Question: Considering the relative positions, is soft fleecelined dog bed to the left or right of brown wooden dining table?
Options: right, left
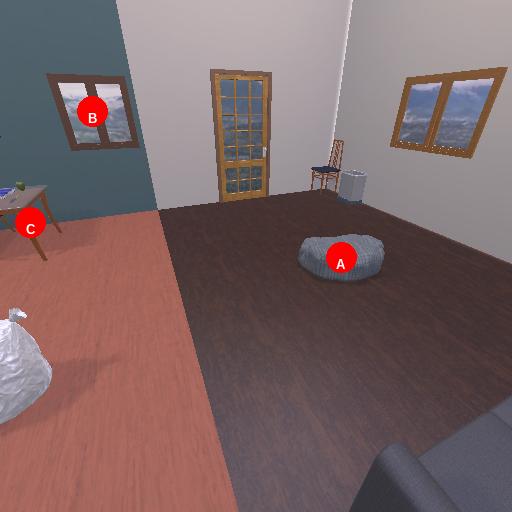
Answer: right